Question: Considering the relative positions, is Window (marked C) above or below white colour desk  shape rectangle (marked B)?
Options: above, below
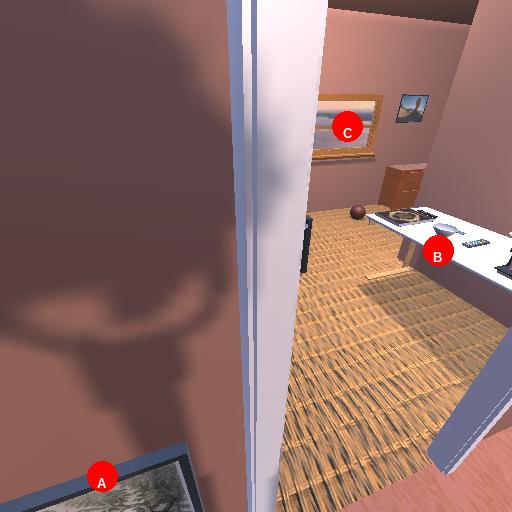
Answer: above